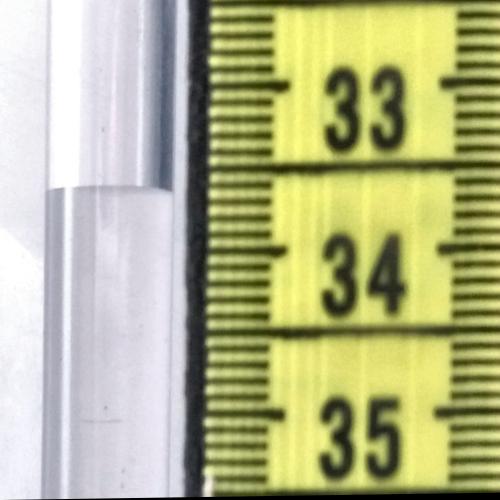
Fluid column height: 33.6 cm